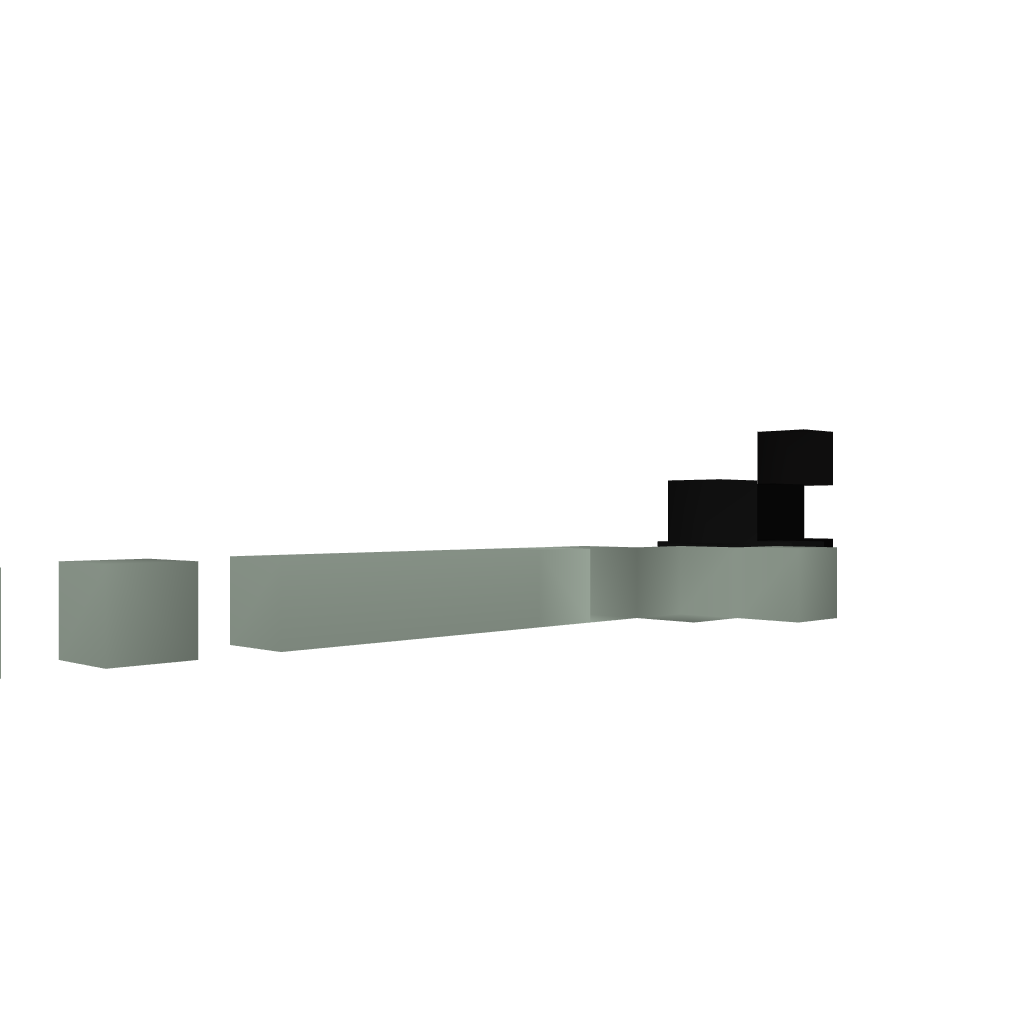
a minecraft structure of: CommandBlock Lightning storm sistem